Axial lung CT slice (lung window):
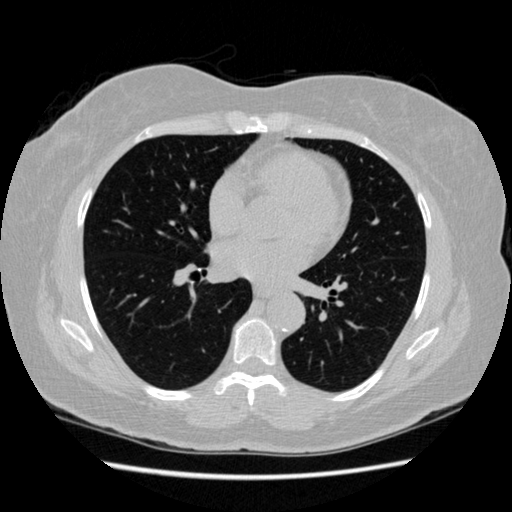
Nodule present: no